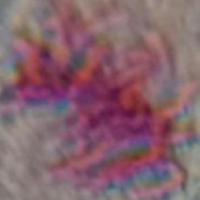
Label: metaphase